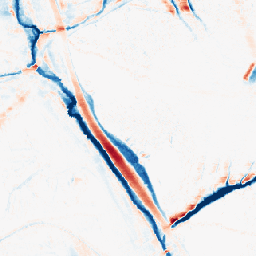
Category: morphological
Decomposition family: morphological_ellipse
Decomposition parameters: operation: average
width: 10
height: 20
Upsampling method: area
Upsampling parameters: scale: 8
Upsampling scale: 8